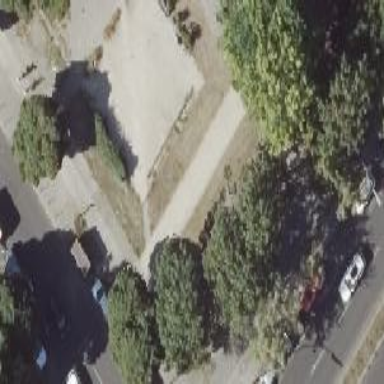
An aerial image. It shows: Boules sport pitch with fine gravel surface.